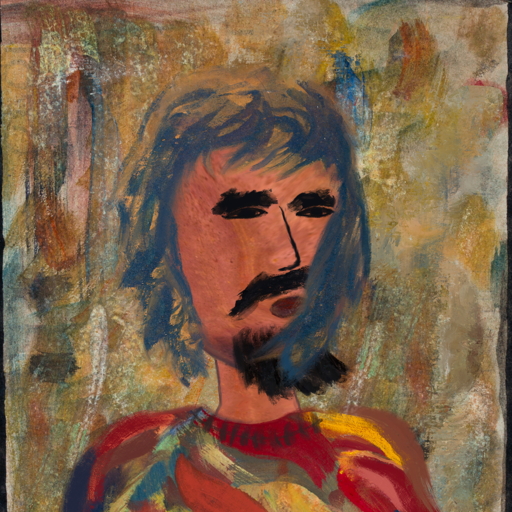
Background: Pipe, Head And Neck Side: Mother_And_Son_Mother, Face Side: Mosgoul, Bust: Mother_And_Son_Son, Hair Side: In_The_Sun, Head Accessory: Blank, Second Necklace: Blank, Necklace: In_The_Sun, Baby: Blank